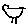
Label: bird